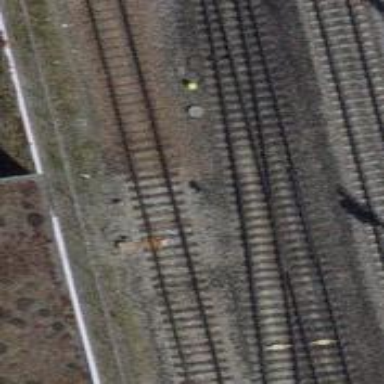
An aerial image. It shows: Single-track electrified railway with contact line. It is spur line for service.